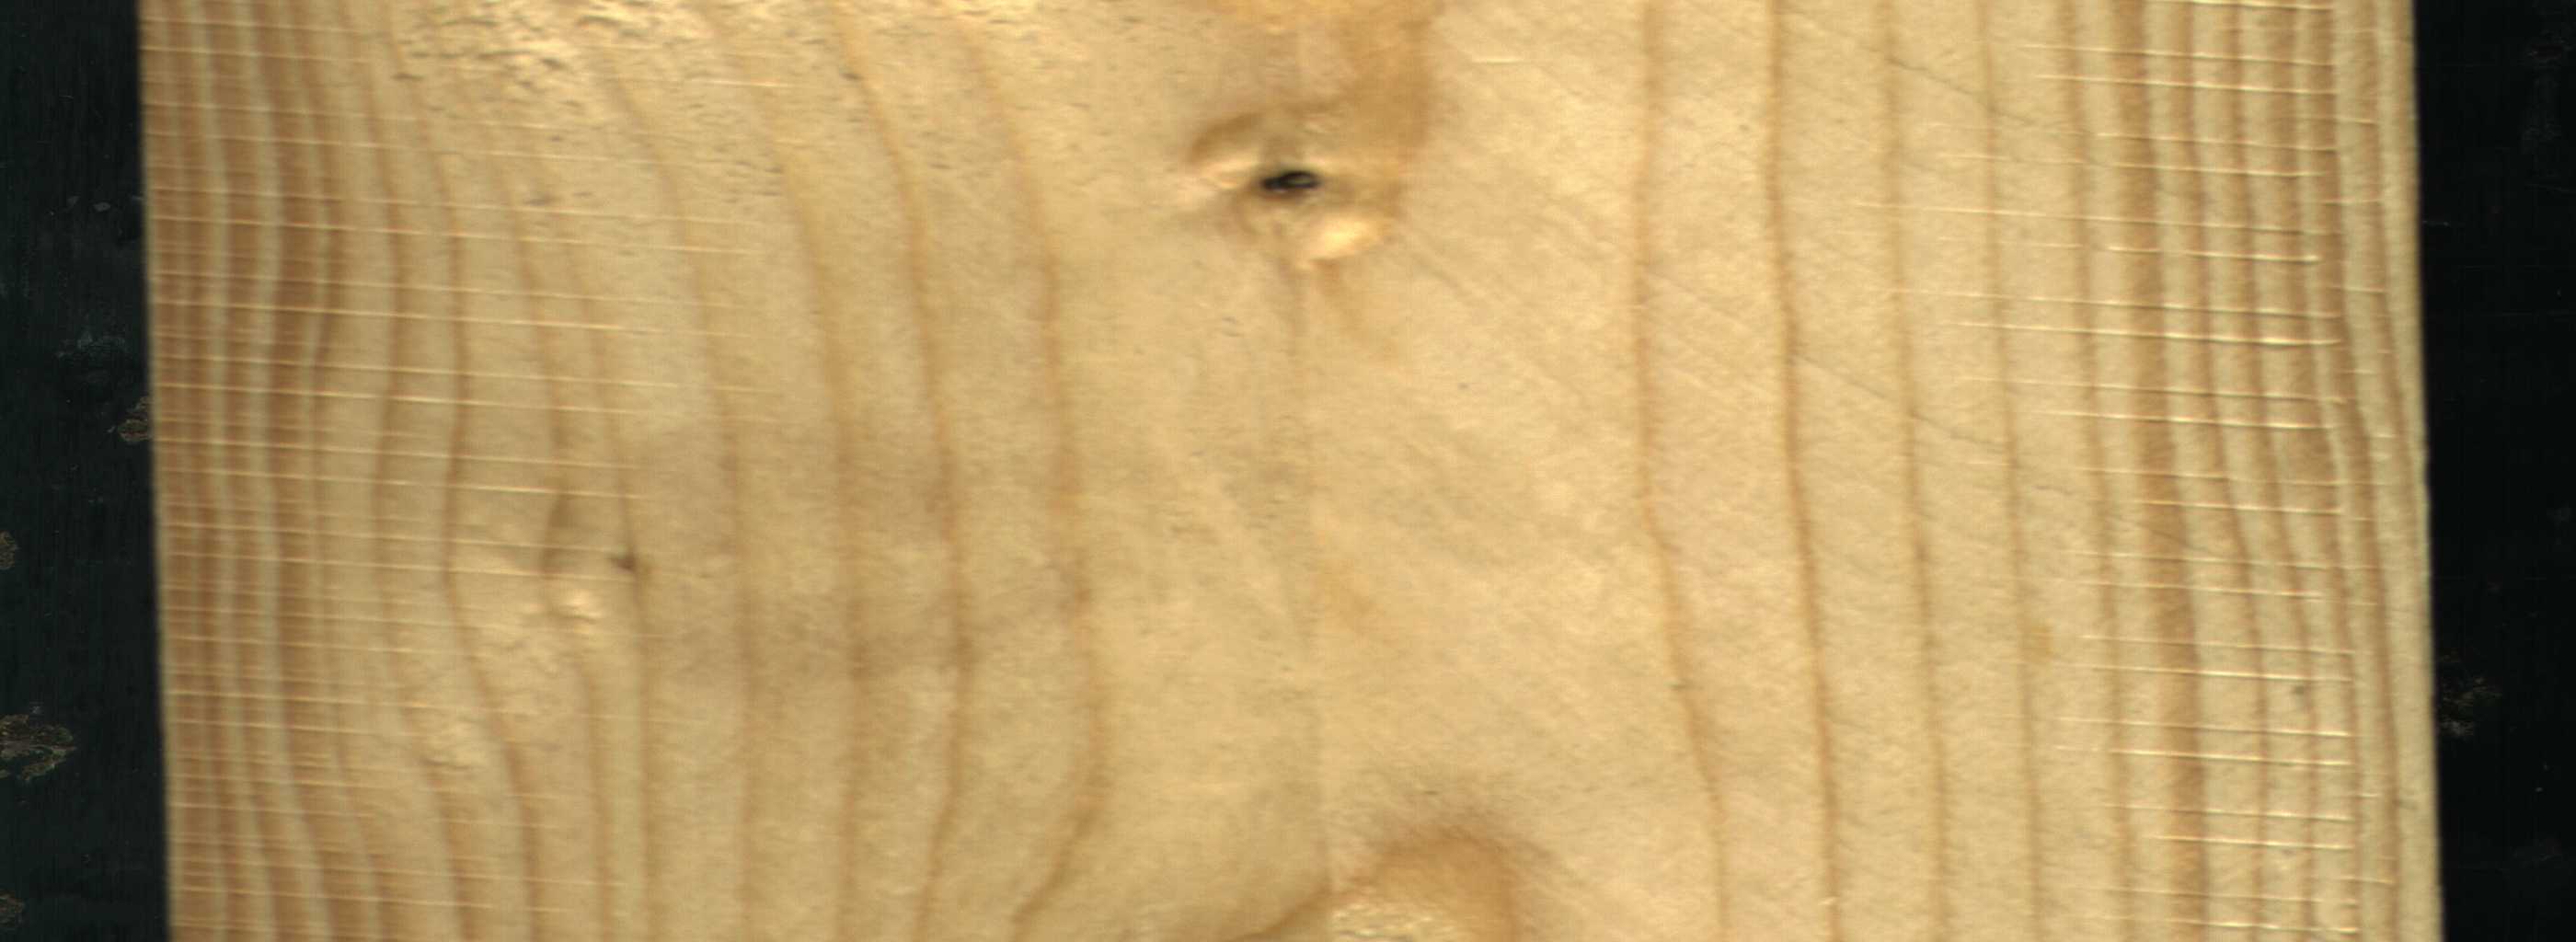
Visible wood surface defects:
Dead_Knot